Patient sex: M
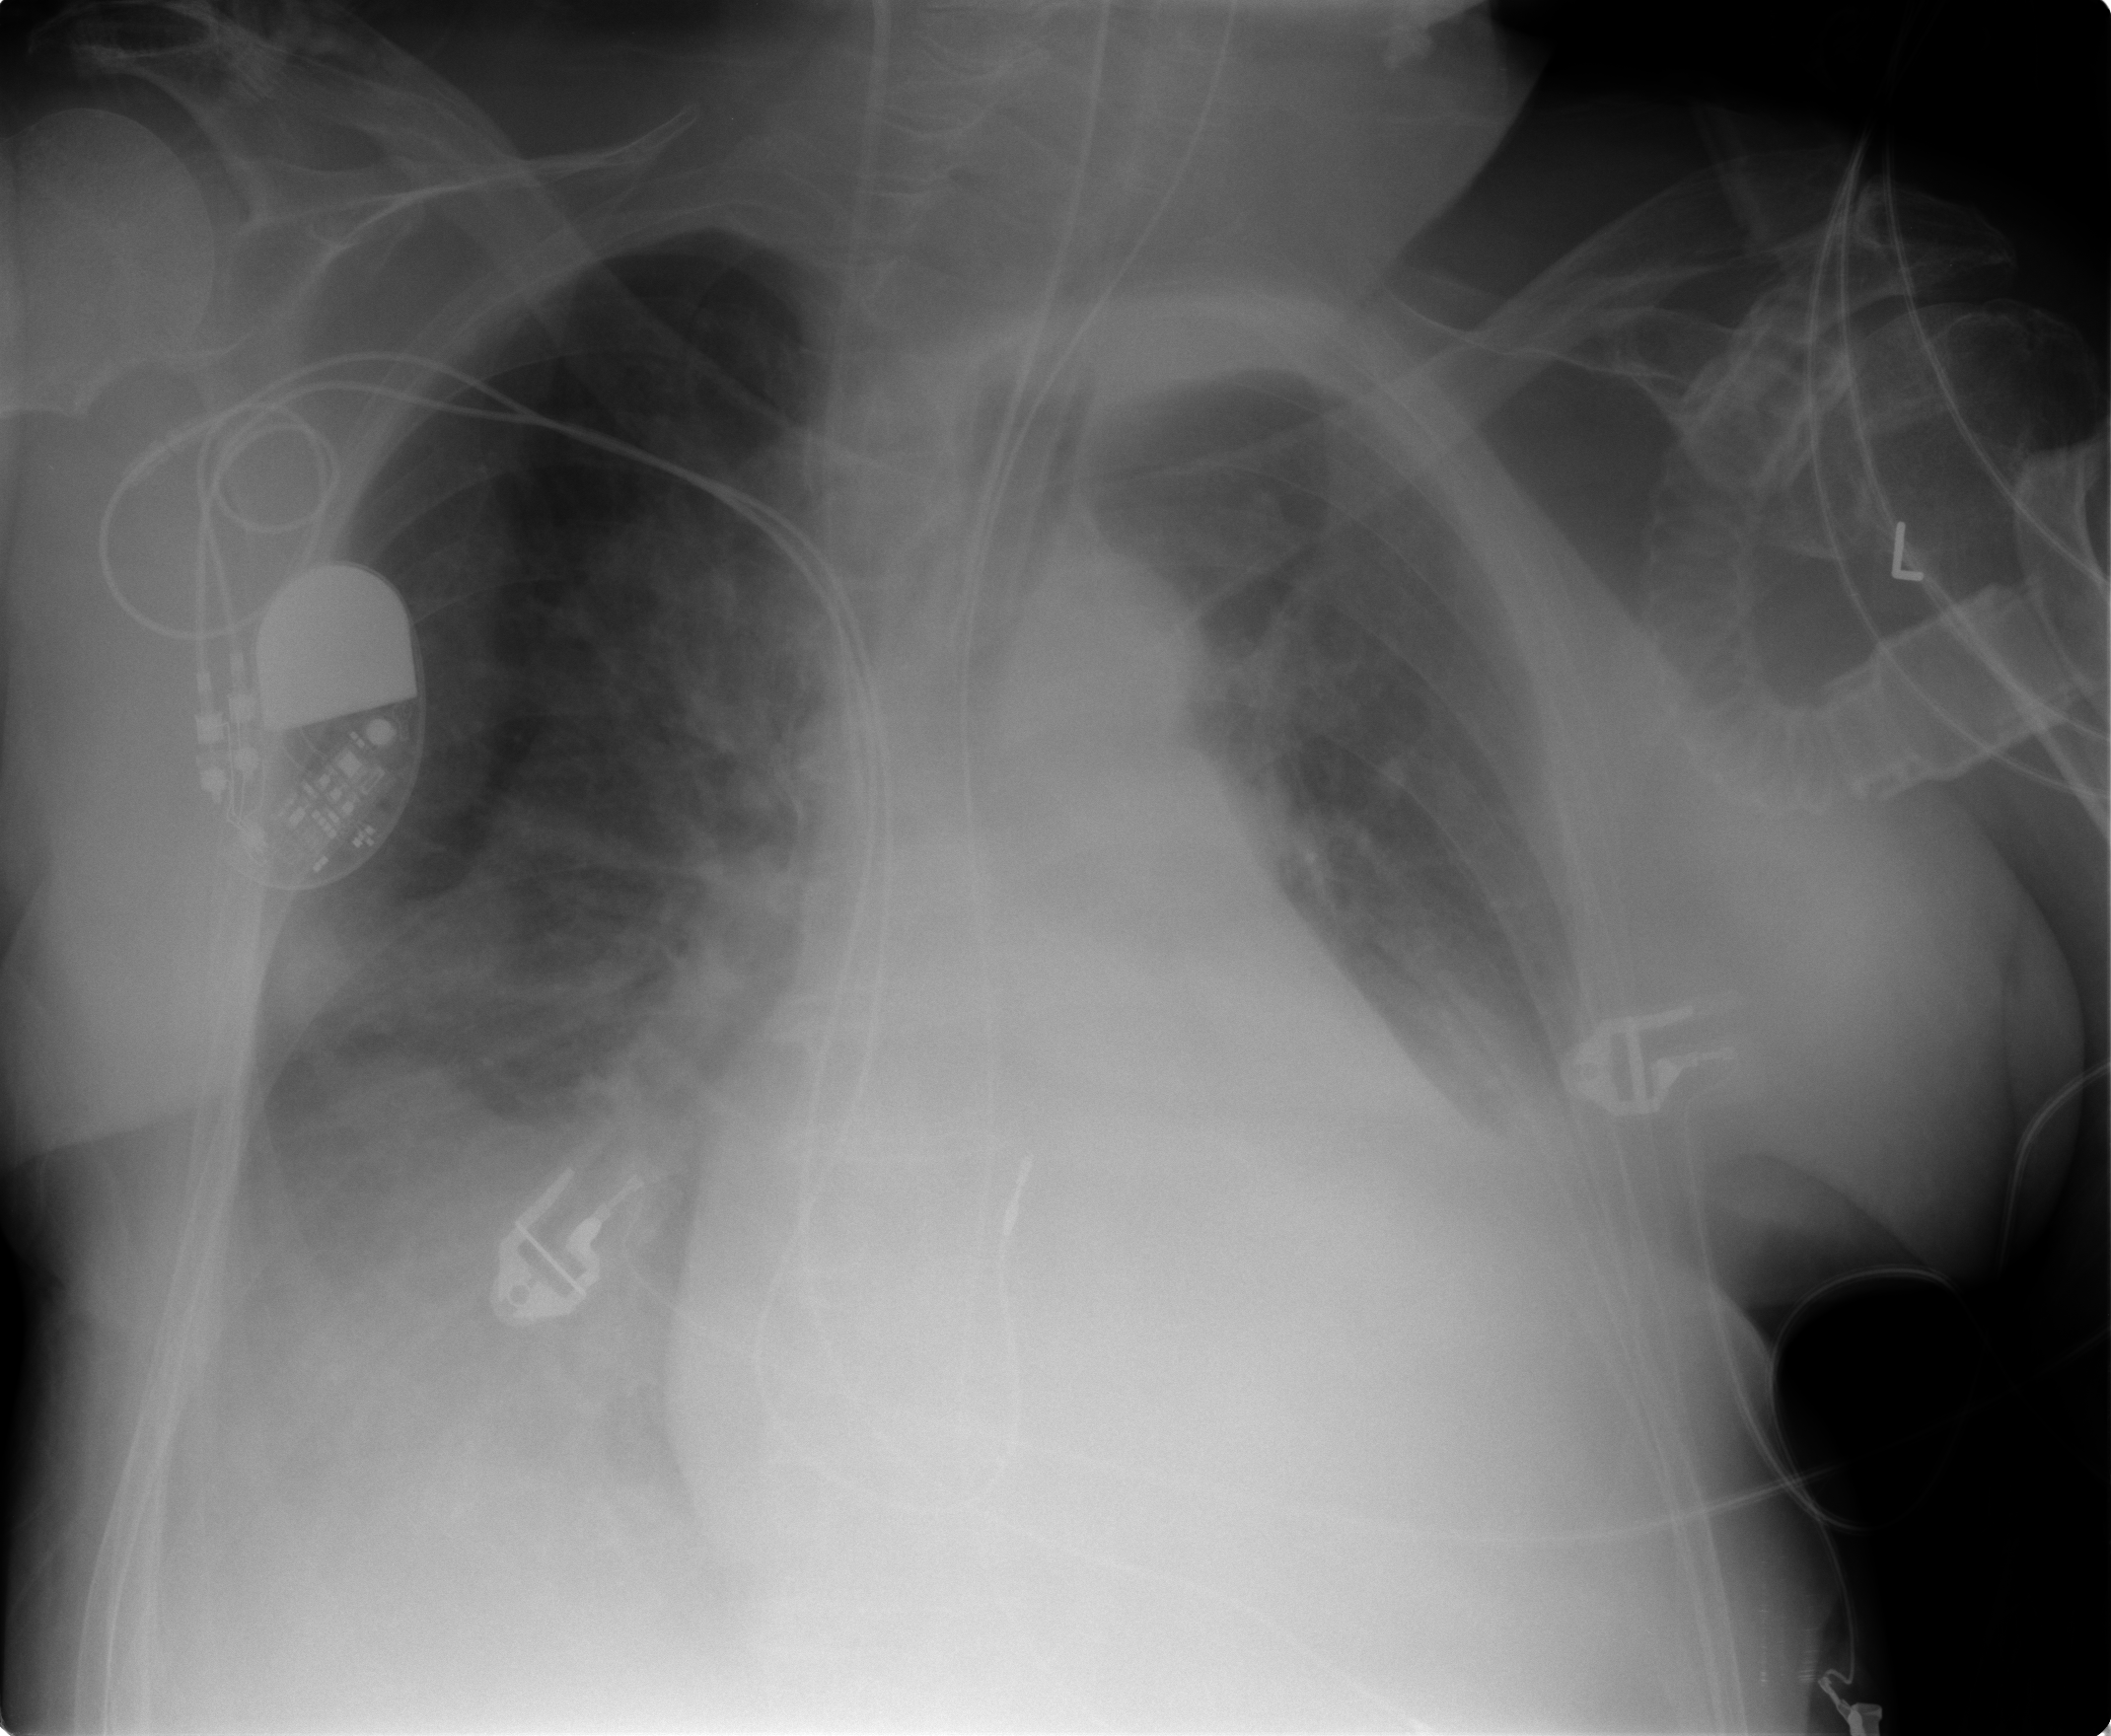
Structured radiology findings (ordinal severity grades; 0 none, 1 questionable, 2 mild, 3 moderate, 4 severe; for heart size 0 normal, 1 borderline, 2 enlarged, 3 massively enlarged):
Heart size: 2
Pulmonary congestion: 2
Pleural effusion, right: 3
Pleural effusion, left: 3
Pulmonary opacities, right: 0
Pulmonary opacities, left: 0
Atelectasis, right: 2
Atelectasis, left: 2